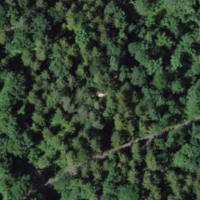
EUNIS habitat code: 44
Species observed at this site:
Lonicera acuminata
Impatiens parviflora
Lithospermum officinale
Geranium robertianum
Lolium giganteum
Cornus sanguinea